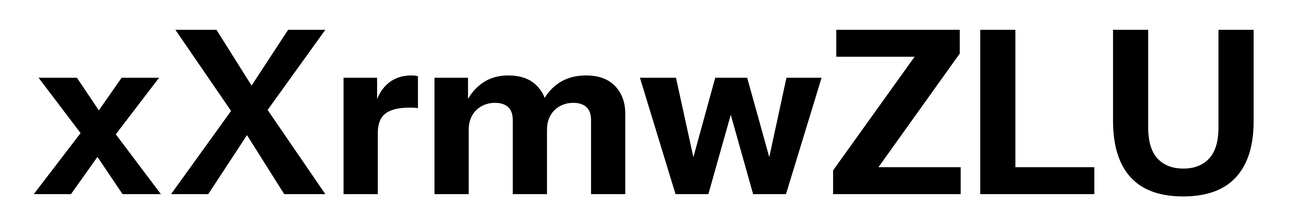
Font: InstrumentSans_Bold